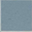
Piece: xx